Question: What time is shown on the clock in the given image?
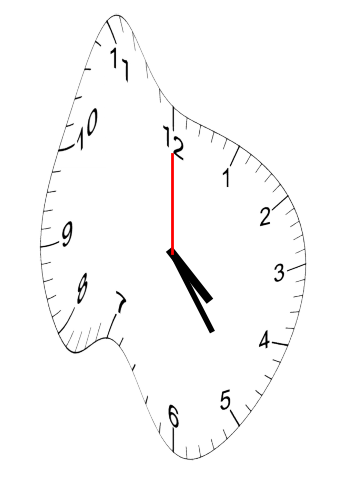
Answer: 04:24:00